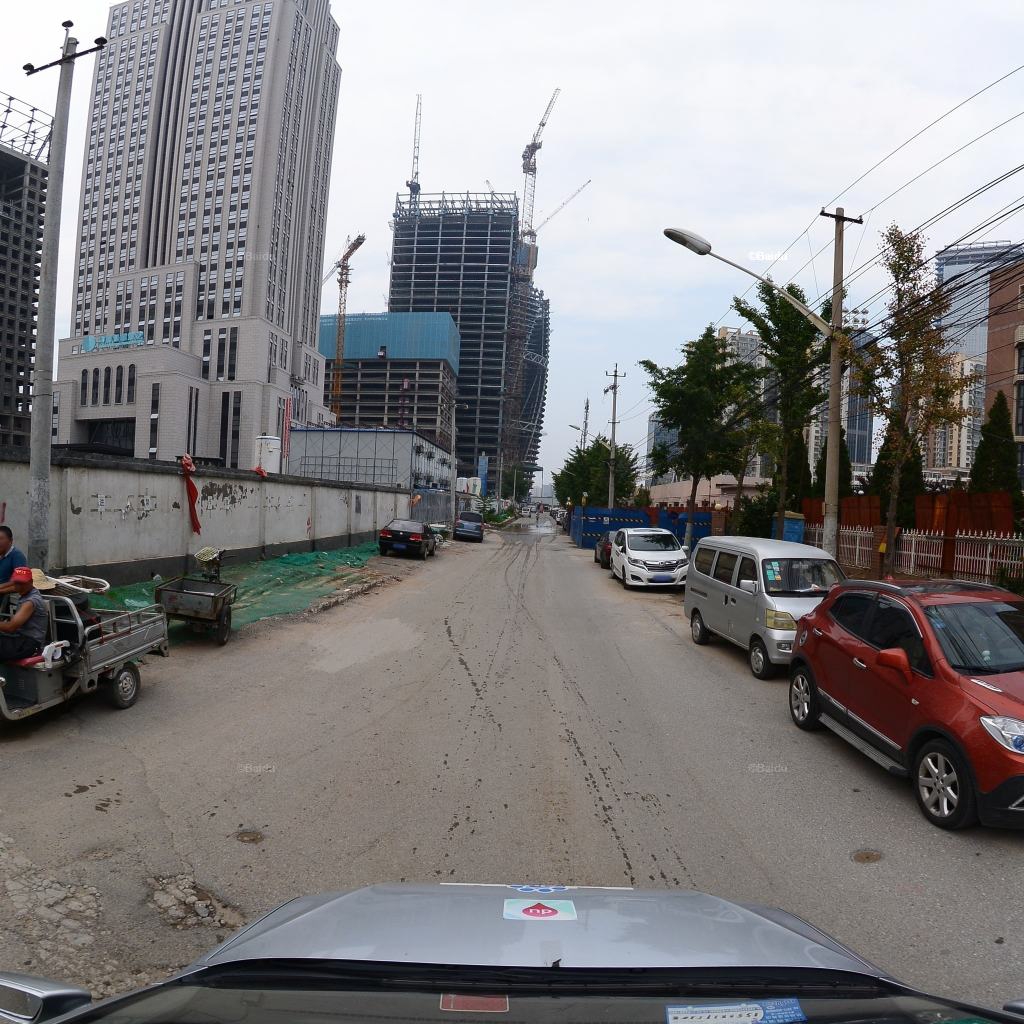
Region: Fengtai
Road damage annotations: pothole, longitudinal crack, pothole, pothole, alligator crack